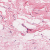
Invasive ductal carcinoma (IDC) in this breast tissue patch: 0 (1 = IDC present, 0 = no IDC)